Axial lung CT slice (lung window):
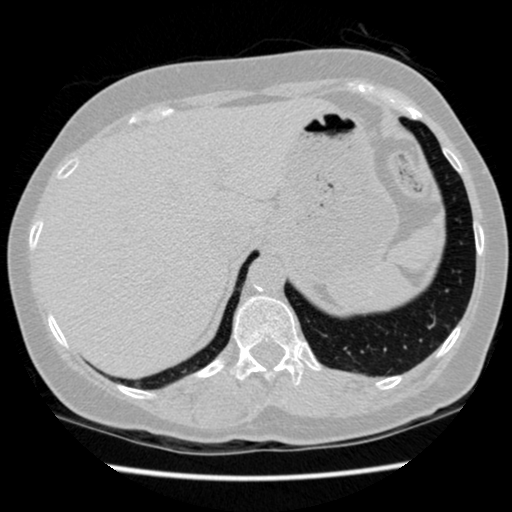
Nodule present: no